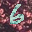
Label: 6